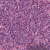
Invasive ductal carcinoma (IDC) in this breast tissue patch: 1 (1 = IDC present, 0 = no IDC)